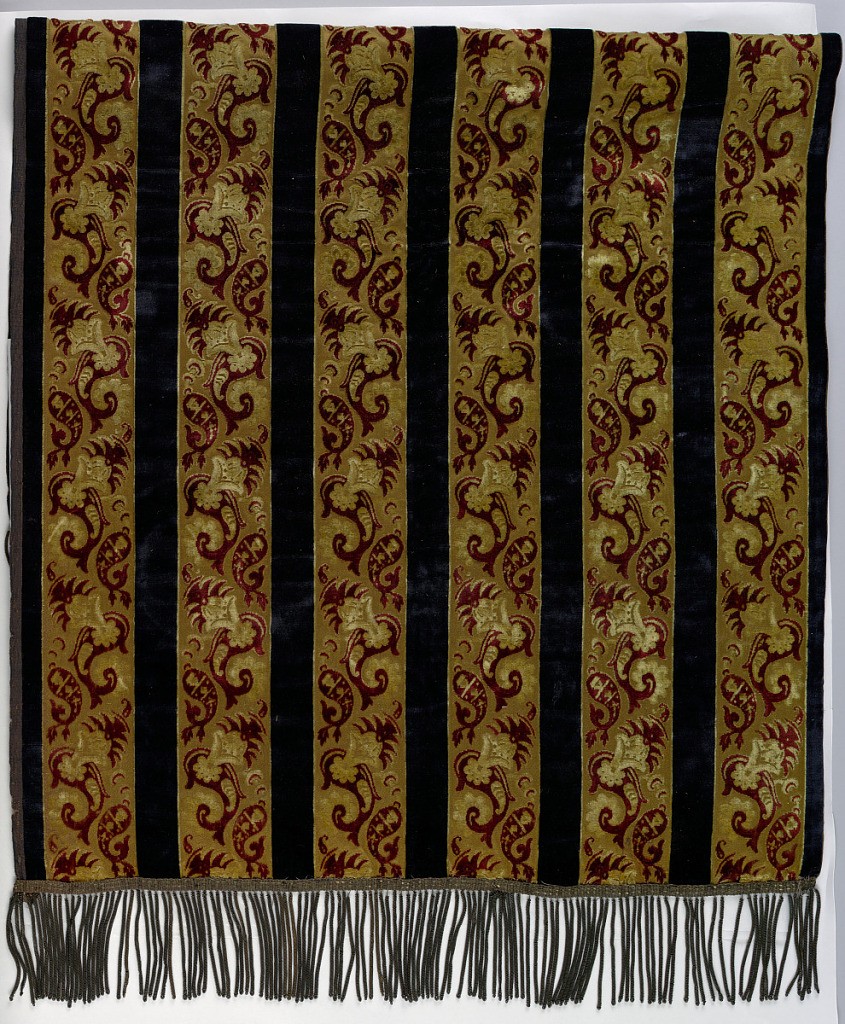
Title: Runner
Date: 19th century
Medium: silk, metallic thread Technique: cut and uncut supplementary warp pile on a satin foundation (velvet)
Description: Runner with vertical stripes of dark blue cut pile that alternate with tan satin stripes together with a stylized interlocking floral design of vaguely Persian inspiration in dark rust and light tan cut and uncut pile. Plain weave selvages on long sides and twisted metallic fringe on a metal thread heading at the ends.